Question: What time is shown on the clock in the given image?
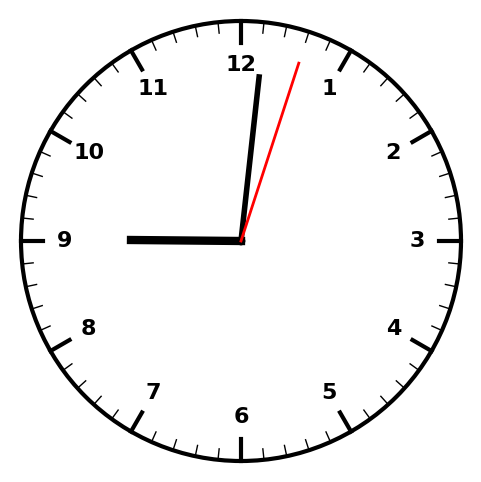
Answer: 09:01:03